Interaction volume radius: 10 \u00c5
Interaction volume height: 15 \u00c5
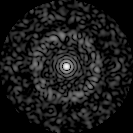
Disorder parameter: 0.8036